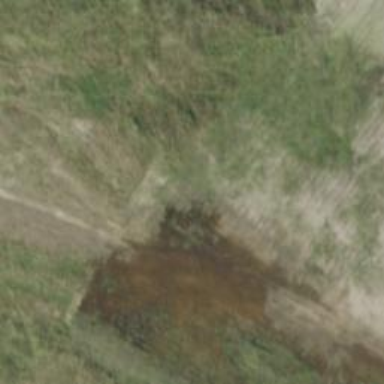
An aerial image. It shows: Derelict canal.